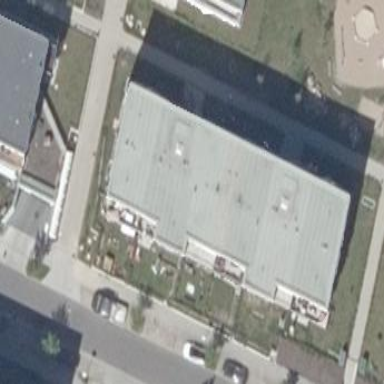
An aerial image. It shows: Apartment building with flat roof.